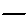
Label: line